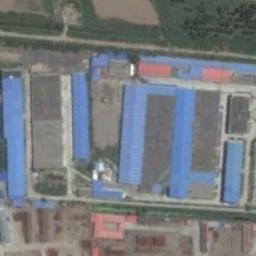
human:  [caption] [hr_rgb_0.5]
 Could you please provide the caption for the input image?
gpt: Many houses of different shapes are in the industrial area .

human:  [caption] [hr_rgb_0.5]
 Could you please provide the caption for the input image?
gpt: Neatly planned factory buildings and roads in an industrial area with large green spaces and vacant lots next to it .

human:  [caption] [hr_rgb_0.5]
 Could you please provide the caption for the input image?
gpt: The industrial area has some blue workshops and other colors of workshops is next to a farmland .

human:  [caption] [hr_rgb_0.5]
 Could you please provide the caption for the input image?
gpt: There is a road between the two industrial zones .

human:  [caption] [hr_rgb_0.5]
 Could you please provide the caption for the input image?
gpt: There are some blue buildings on the industrial area beside a green lawn .